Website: bh-photo
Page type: address-validator
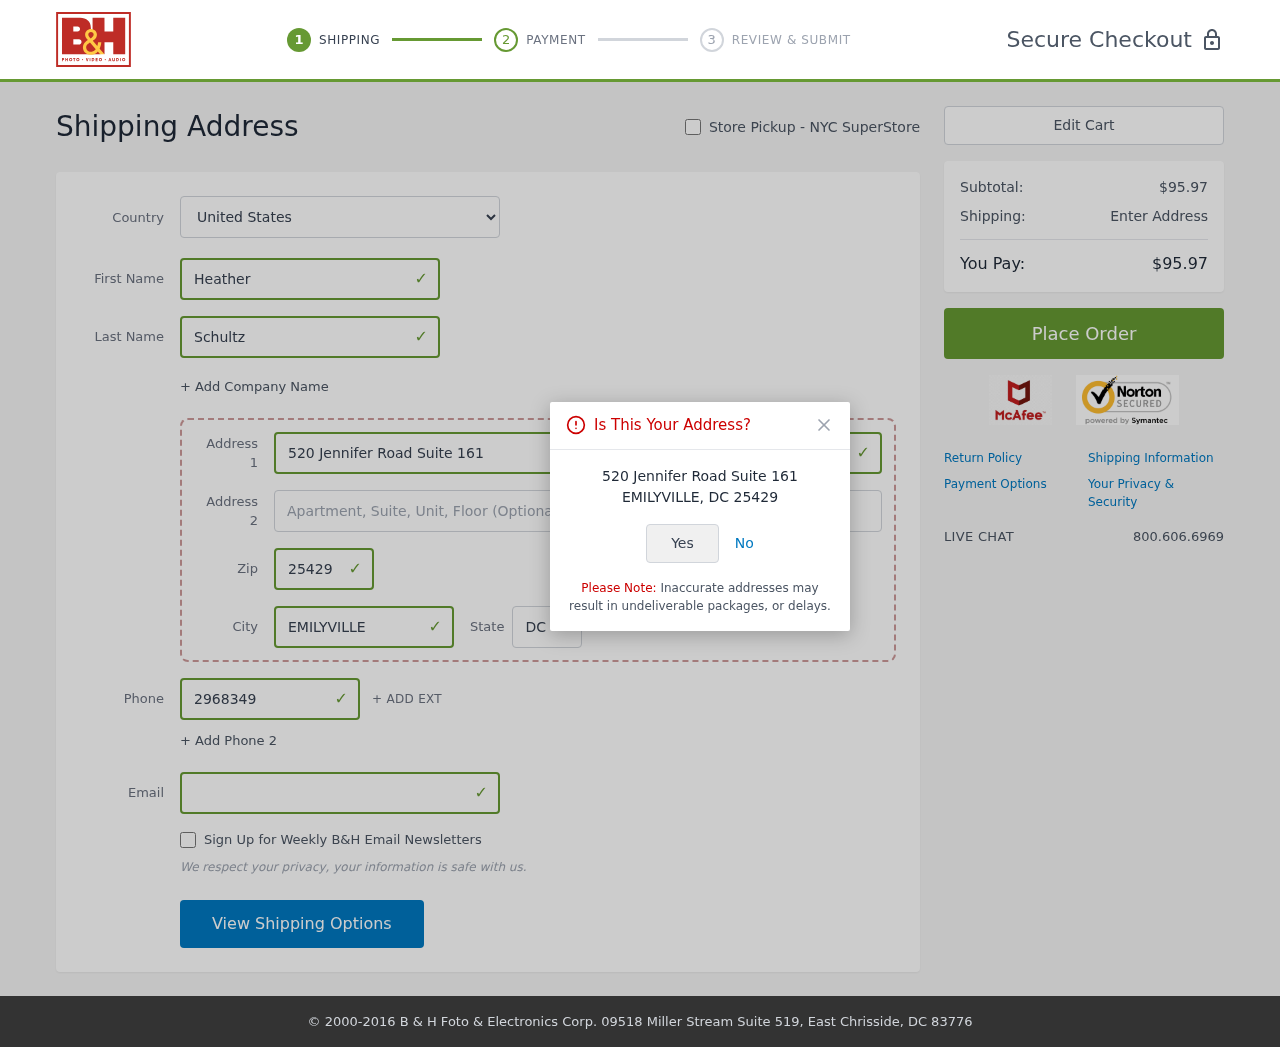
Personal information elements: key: PII_CITY
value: Emilyville
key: PII_COUNTRY
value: United States
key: PII_EMAIL
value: heatherschultz@gmail.com
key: PII_FIRSTNAME
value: Heather
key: PII_LASTNAME
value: Schultz
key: PII_PHONE
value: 2968349899
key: PII_POSTCODE
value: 25429
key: PII_STATE_ABBR
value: DC
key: PII_STREET
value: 520 Jennifer Road Suite 161
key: PII_CITY_CONFIRM
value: EMILYVILLE
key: PII_STATE
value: DC
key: PII_POSTCODE_FULL
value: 25429
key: PII_POSTCODE_NUMERIC
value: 25429
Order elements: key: ORDER_SUBTOTAL
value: $95.97
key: ORDER_TOTAL
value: $95.97